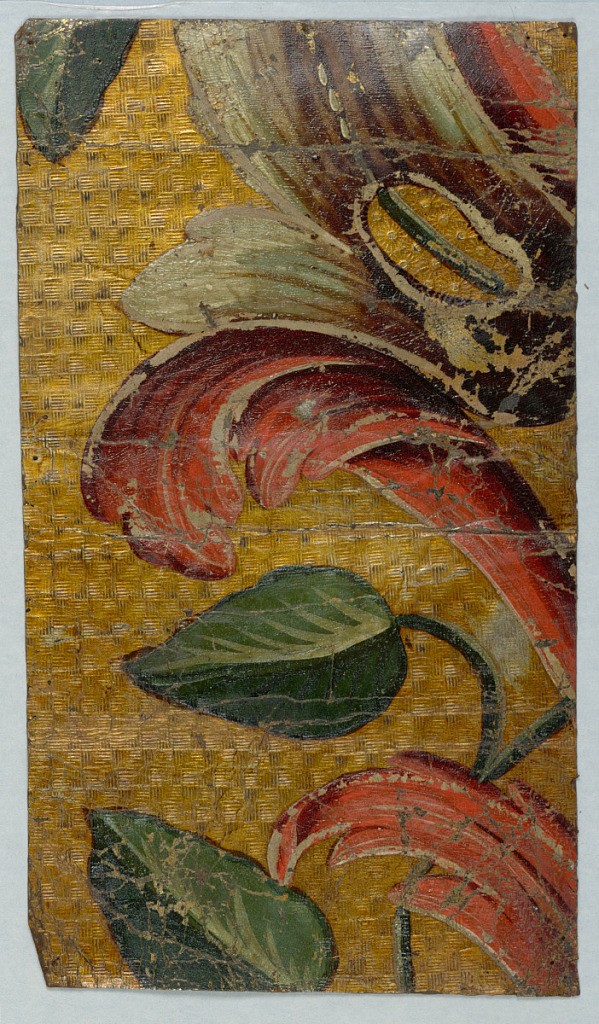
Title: Sidewall
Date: ca. 1700
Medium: Leather, stamped, silvered, painted
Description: Field diapered, varnished silver, foliage in red, white and green.